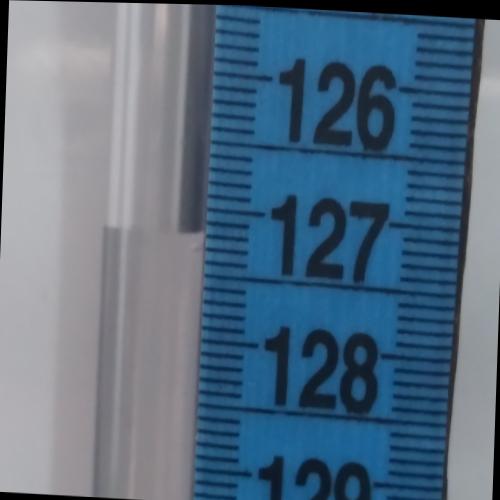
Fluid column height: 127.2 cm